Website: ulta-beauty
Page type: billing-address
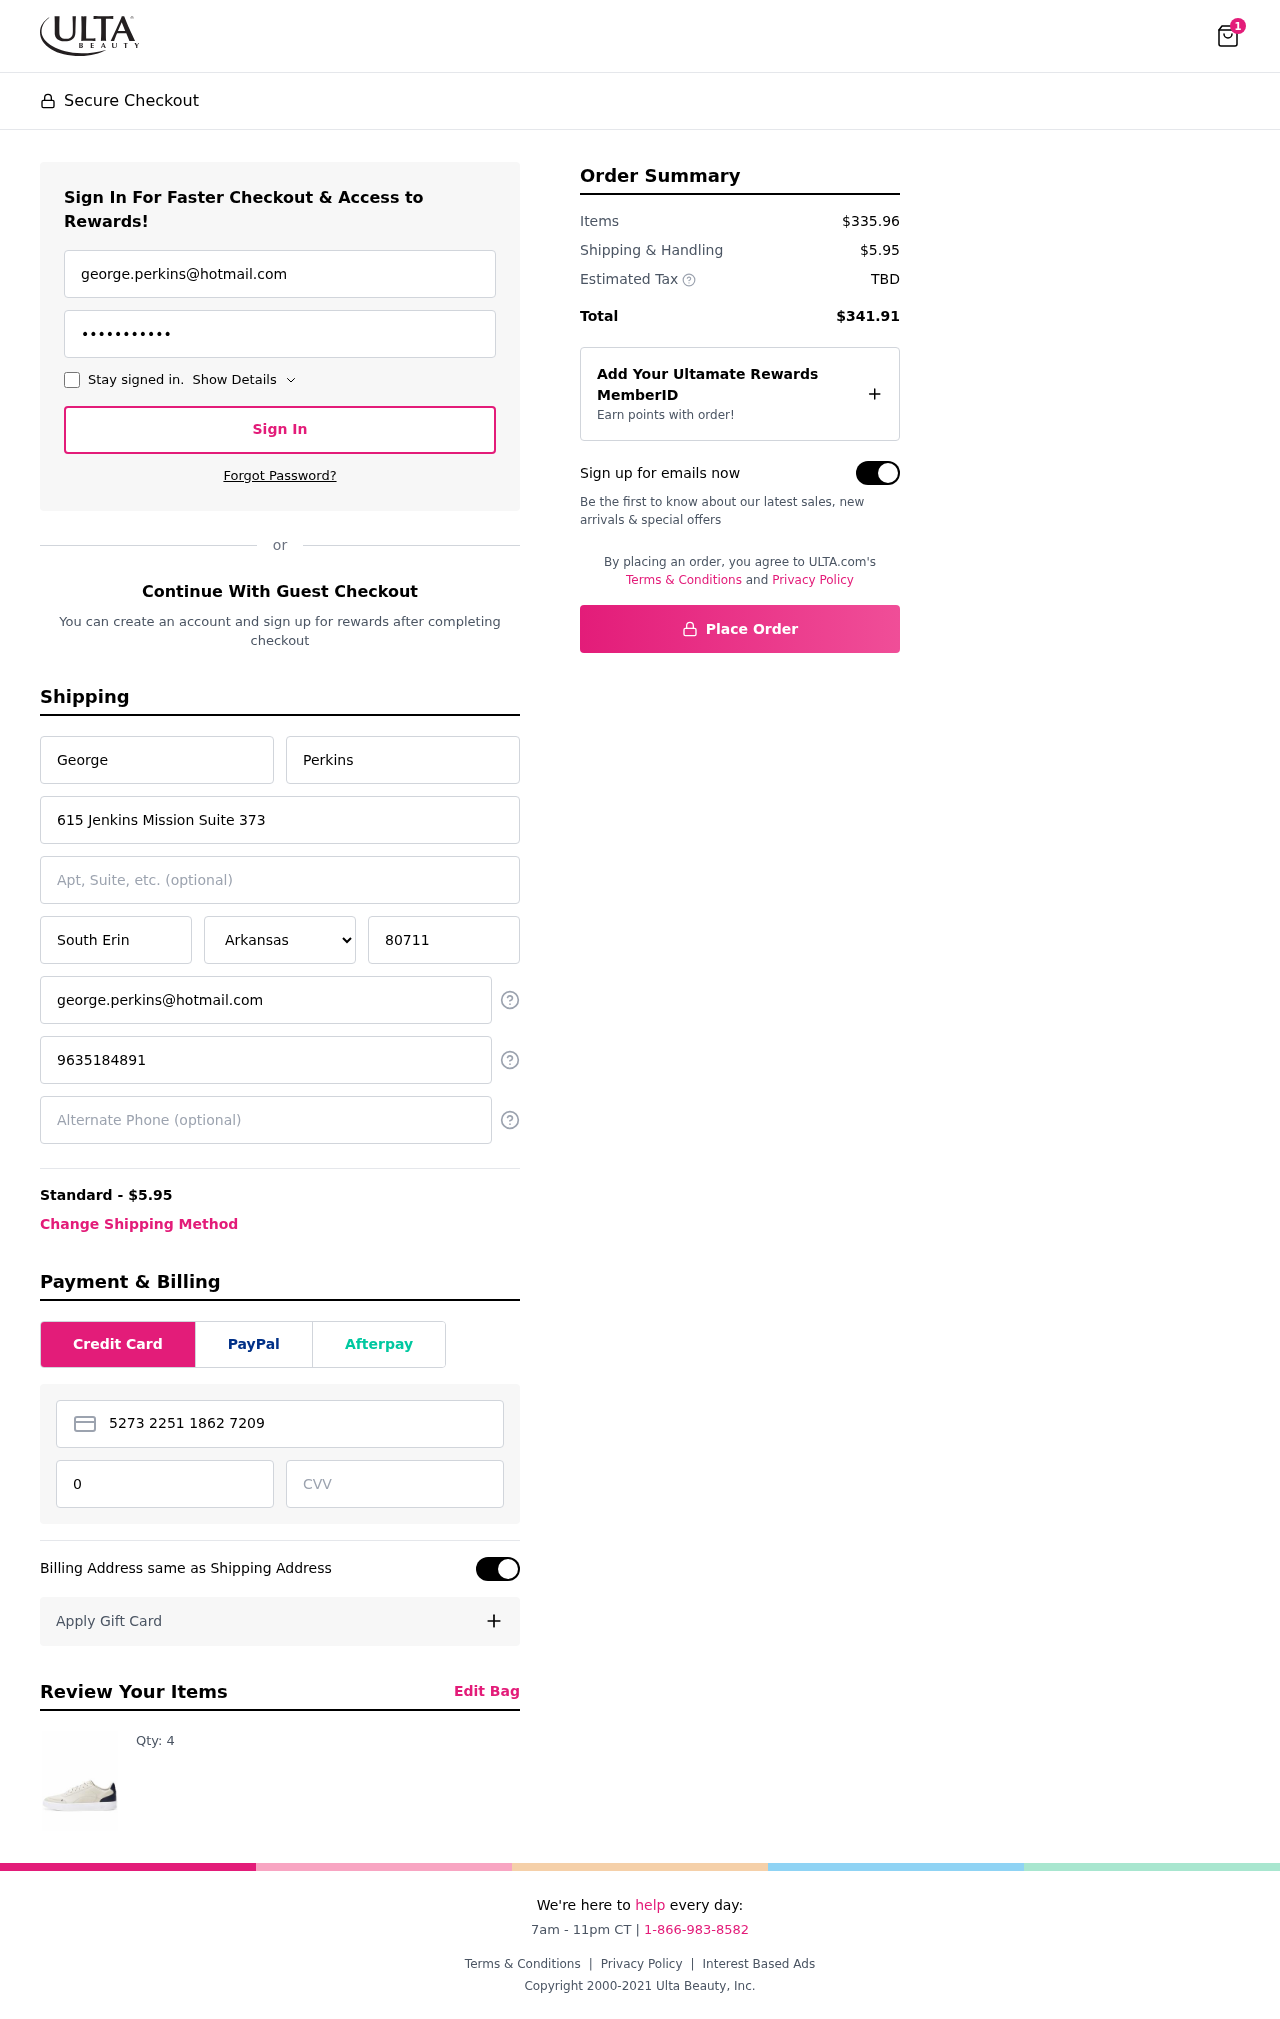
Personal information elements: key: PII_STATE
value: Arkansas
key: PII_EMAIL
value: george.perkins@hotmail.com
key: PII_FIRSTNAME
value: George
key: PII_LASTNAME
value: Perkins
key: PII_STREET
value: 615 Jenkins Mission Suite 373
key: PII_CITY
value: South Erin
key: PII_POSTCODE
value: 80711
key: PII_PHONE
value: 9635184891
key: PII_CARD_NUMBER
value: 5273 2251 1862 7209
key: PII_CARD_EXPIRY
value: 06/26
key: PII_CARD_CVV
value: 282
Product elements: key: PRODUCT1_QUANTITY
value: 4
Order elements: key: ORDER_NUM_ITEMS
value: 1
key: ORDER_SHIPPING_COST
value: $5.95
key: ORDER_SUBTOTAL
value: $335.96
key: ORDER_TOTAL
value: $341.91